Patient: sex F, age 56
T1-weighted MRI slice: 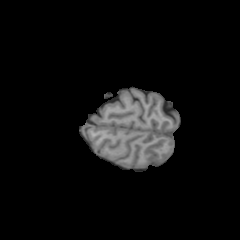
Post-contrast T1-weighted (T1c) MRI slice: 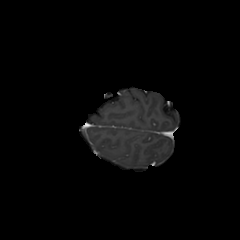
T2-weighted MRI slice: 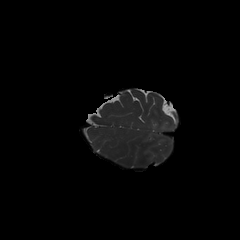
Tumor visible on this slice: no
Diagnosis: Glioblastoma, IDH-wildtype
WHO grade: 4